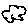
Label: cloud